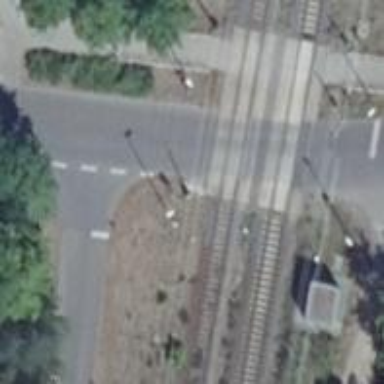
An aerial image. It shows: Level crossing with double half barrier.